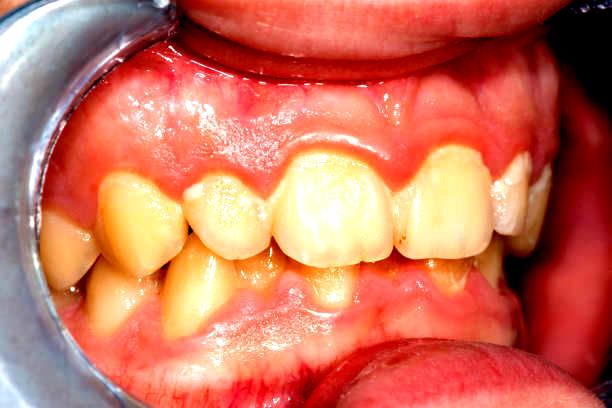
Condition: Gingivitis